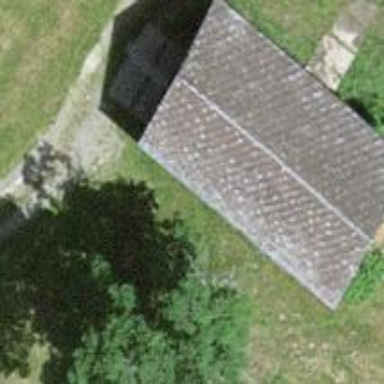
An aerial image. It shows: Farm auxiliary building with gabled roof.